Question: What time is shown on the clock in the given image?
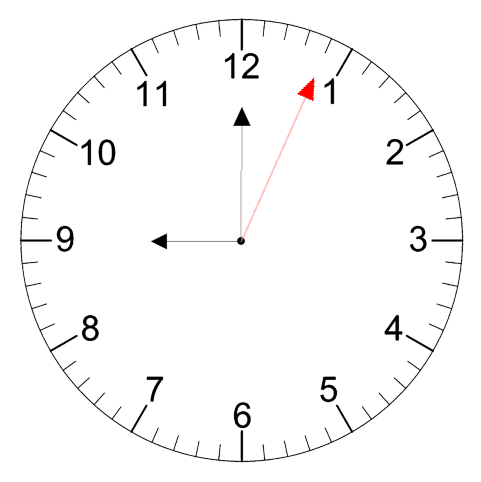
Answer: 09:00:04